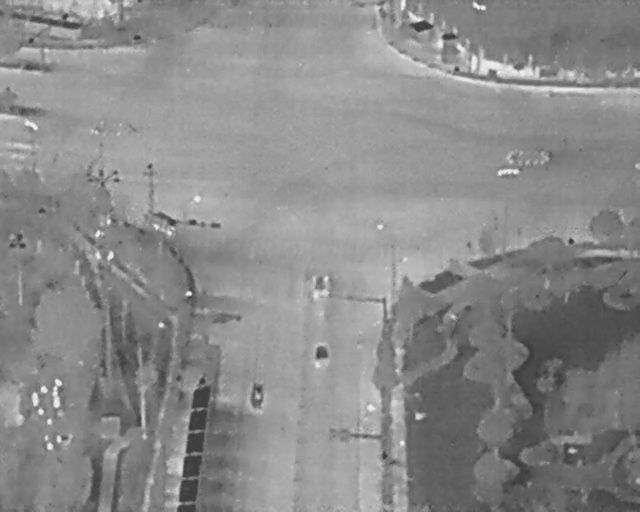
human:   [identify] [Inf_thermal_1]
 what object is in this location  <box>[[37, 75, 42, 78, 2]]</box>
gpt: <ref>1 small car at the bottom</ref>